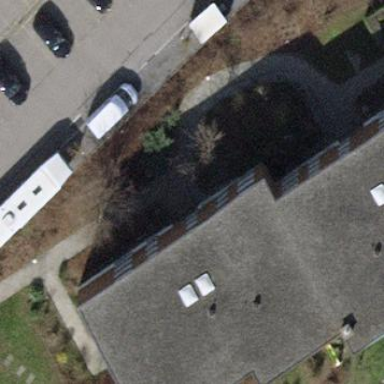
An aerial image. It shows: Flat-roofed building.